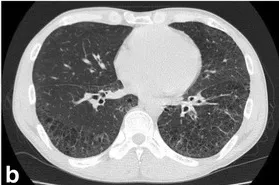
Chest computed tomography image of Case 2. B; Peripheral reticulations and cystic lesions were found in both lower lobes.
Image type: radiology (ct)